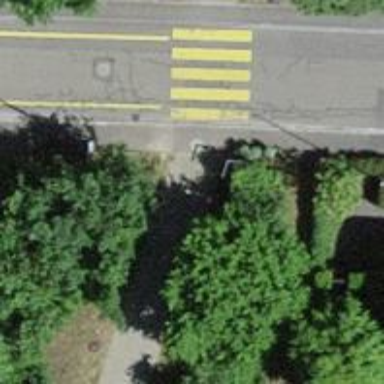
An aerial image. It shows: Cycle barrier.